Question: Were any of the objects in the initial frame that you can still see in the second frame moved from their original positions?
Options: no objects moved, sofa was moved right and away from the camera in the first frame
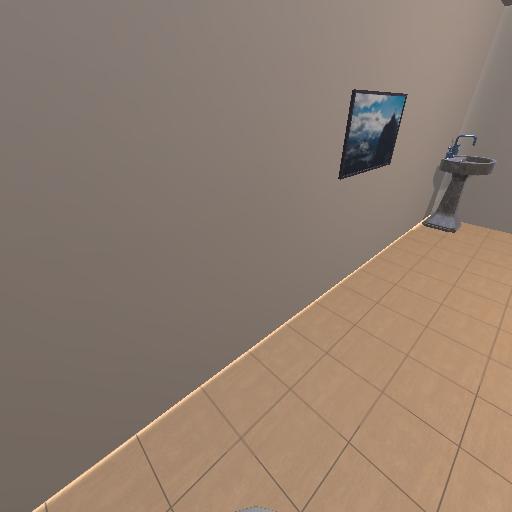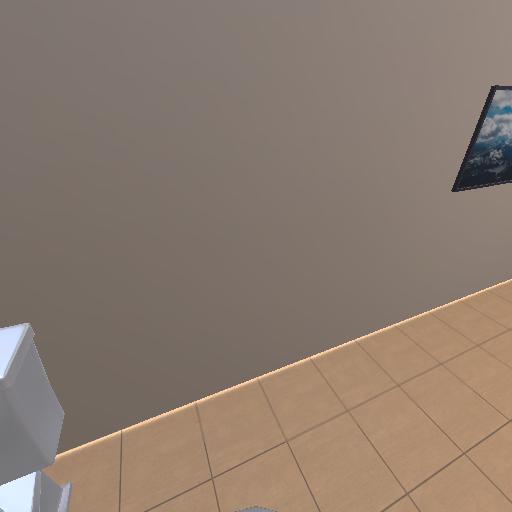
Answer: no objects moved